You are looking at the wavelet scalogram of a bearing's acceleration signal. Classify the bearing condition as one of: normal, inner_race, outer_race, ball.
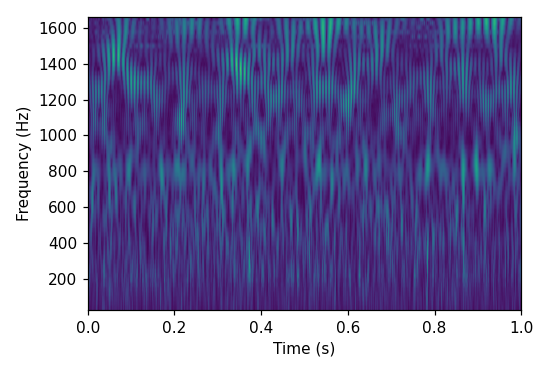
Answer: outer_race